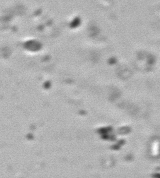
Label: Phaeocystis_debris